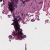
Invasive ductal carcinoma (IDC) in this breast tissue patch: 0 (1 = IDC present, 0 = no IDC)